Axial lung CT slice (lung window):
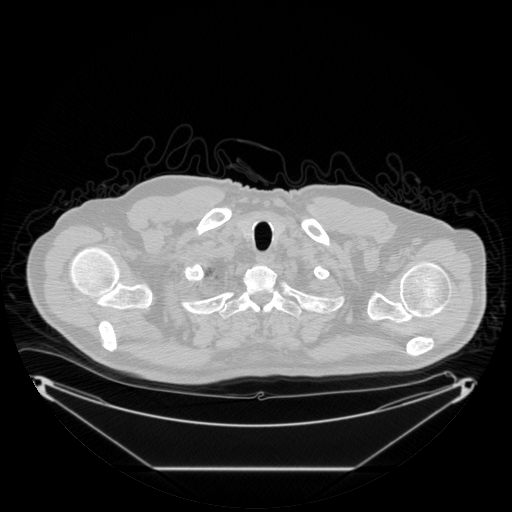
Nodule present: no